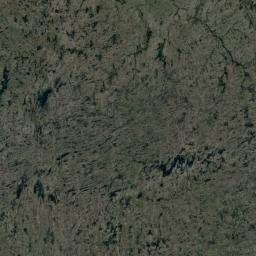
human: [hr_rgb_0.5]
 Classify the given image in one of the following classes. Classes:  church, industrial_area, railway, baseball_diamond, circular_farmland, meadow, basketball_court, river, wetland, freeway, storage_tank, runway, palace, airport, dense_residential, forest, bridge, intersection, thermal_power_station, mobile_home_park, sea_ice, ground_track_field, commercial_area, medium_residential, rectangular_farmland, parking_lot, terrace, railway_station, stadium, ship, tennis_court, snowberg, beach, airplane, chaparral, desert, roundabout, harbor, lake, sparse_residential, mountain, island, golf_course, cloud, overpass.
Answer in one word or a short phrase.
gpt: wetland